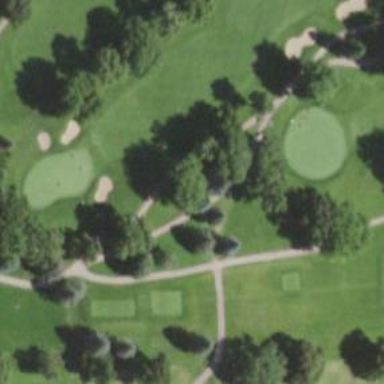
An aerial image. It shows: Pathway for golfing.